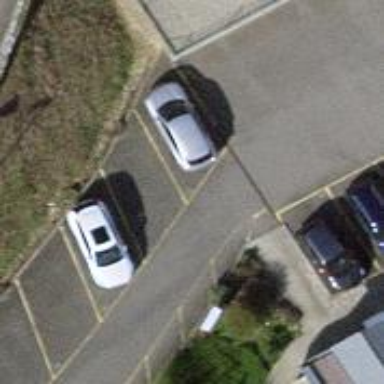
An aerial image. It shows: Asphalt parking aisle designated as service road.